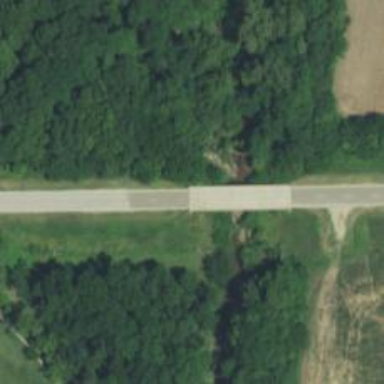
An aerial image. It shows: Asphalt tertiary road on bridge.